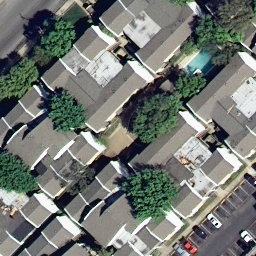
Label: denseresidential